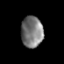
Tissue: prostate
Cell type: T cells
Senescence score: 0.07145
Nuclear area (px): 669
Mean DAPI intensity: 121.885